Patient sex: F
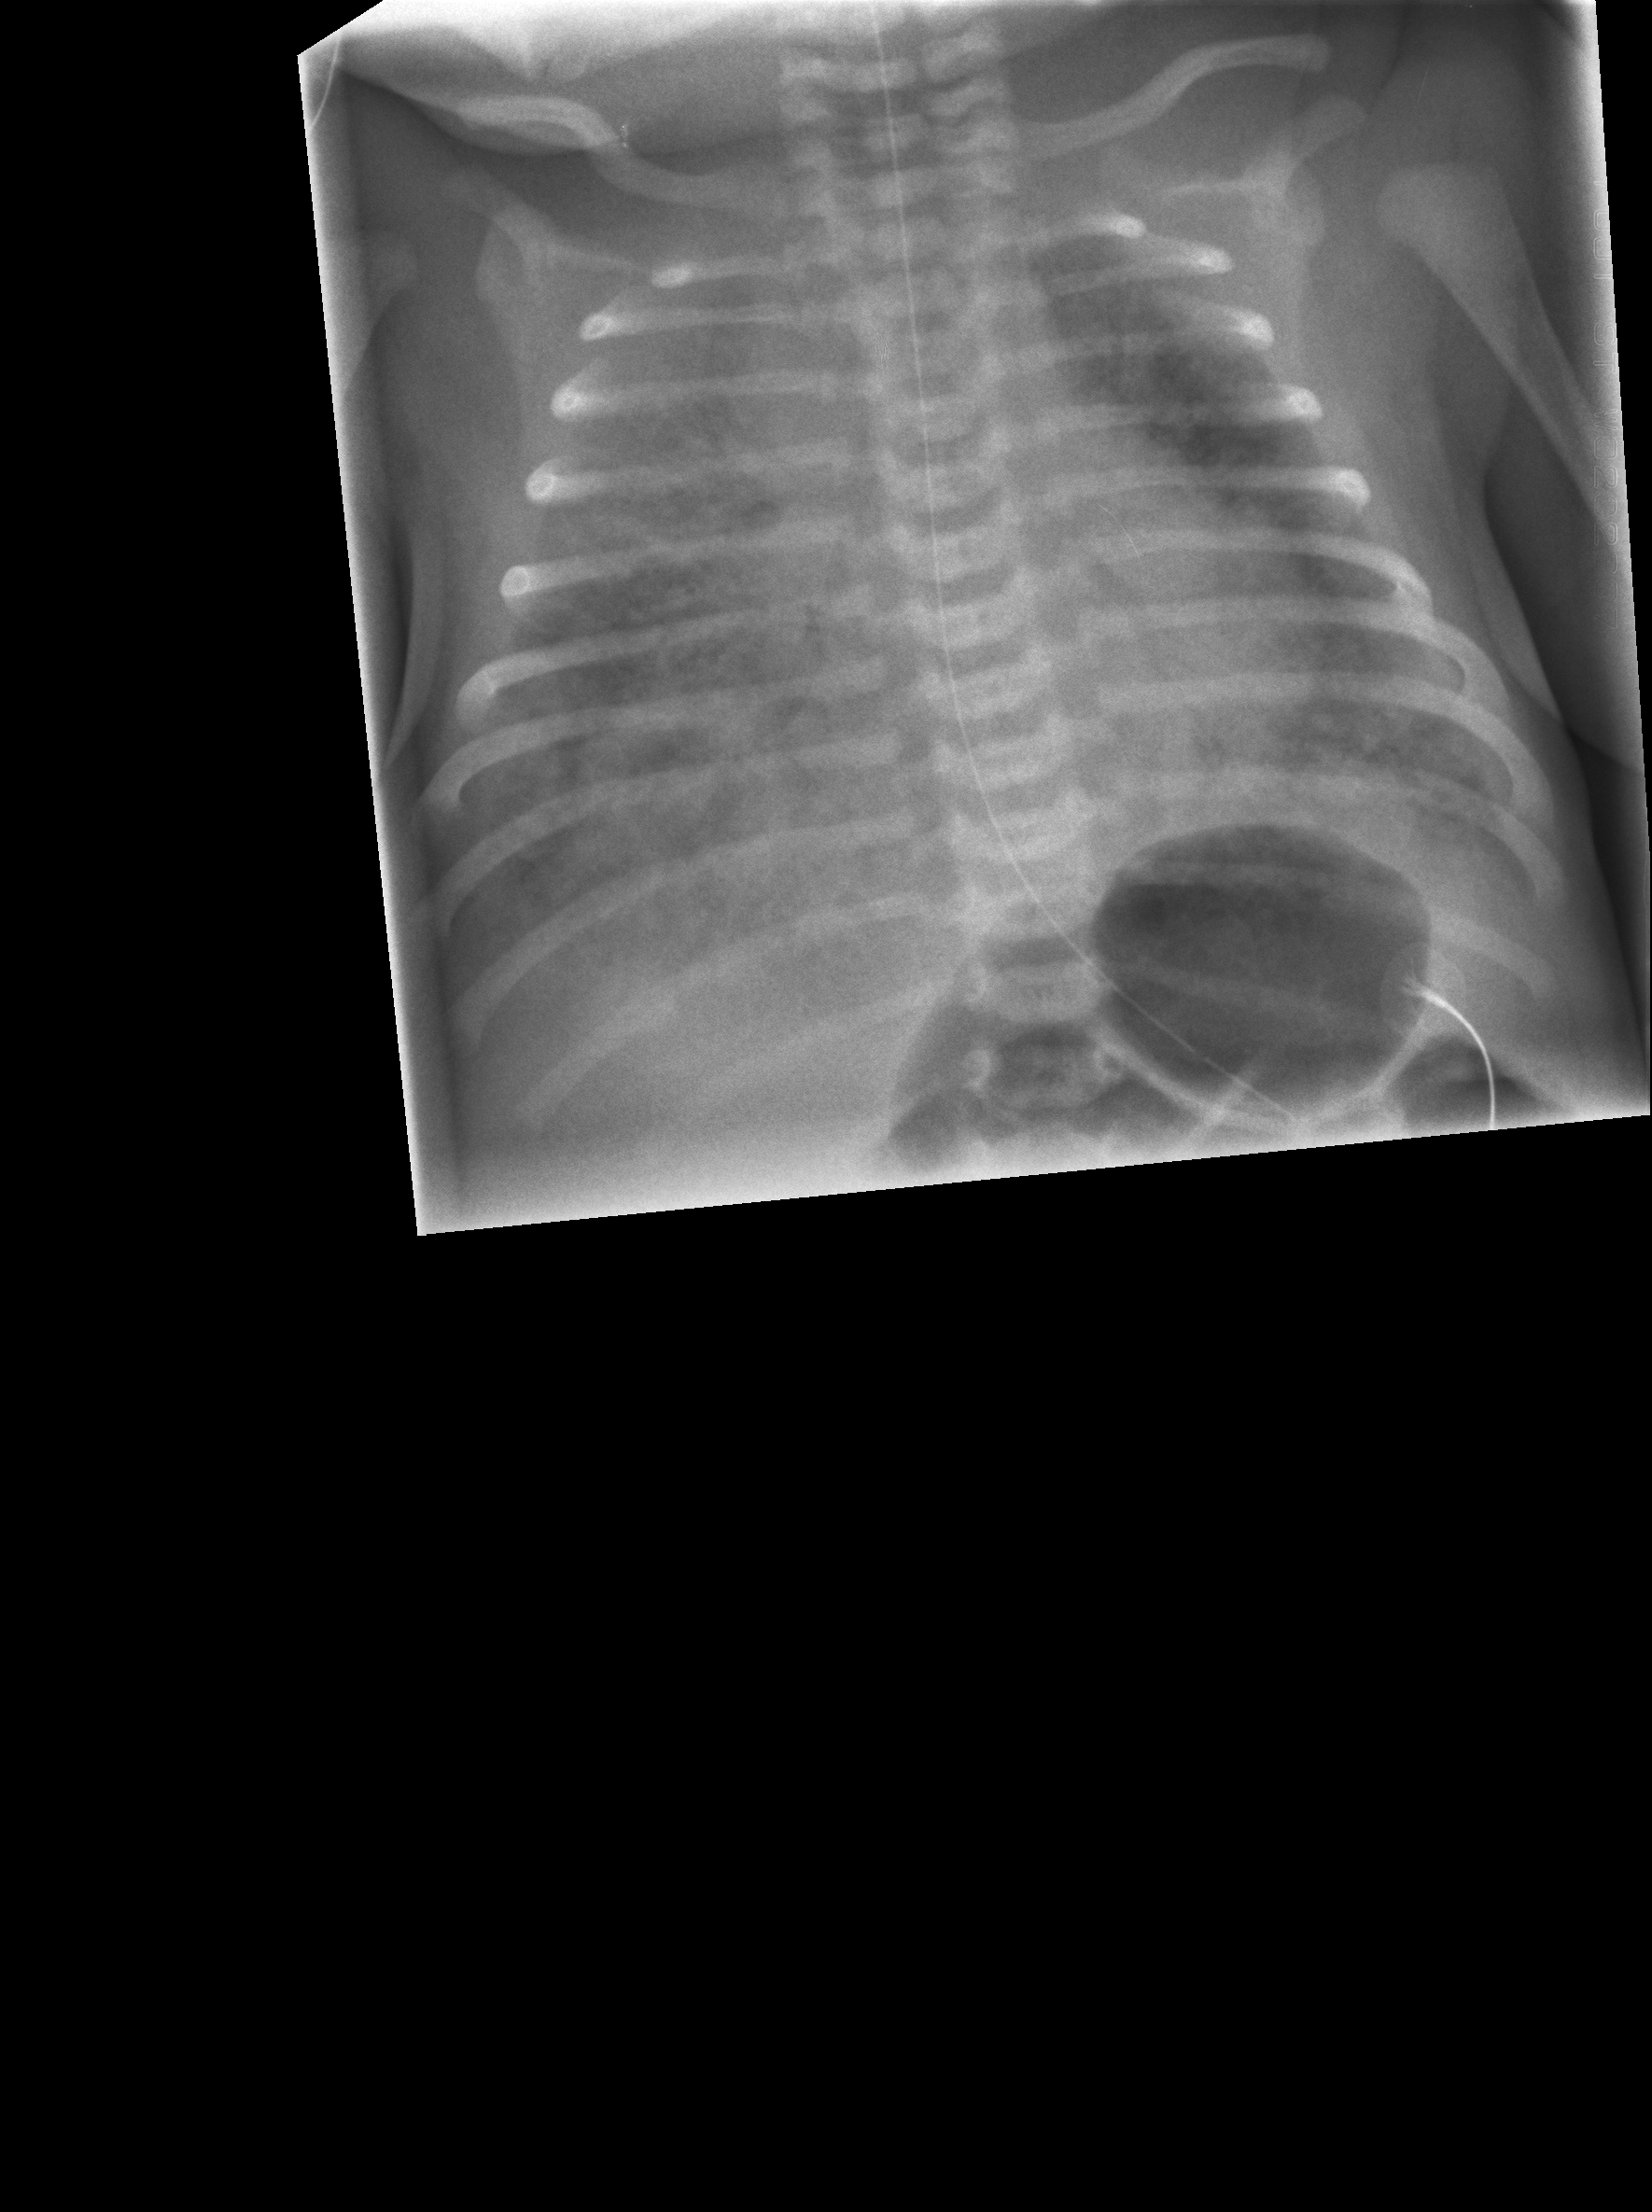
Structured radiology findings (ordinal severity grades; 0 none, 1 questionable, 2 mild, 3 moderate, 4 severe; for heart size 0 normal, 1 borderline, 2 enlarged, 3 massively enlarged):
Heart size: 0
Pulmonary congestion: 0
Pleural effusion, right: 0
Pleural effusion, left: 0
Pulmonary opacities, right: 2
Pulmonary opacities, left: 0
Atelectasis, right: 3
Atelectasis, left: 2